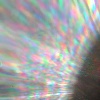
Label: sunburn